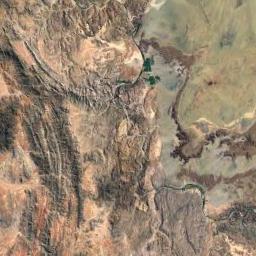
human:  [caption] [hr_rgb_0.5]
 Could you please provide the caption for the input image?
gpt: The mountain is full of yellow soil .

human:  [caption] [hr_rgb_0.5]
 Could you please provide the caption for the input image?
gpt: There are many trees on the mountain .

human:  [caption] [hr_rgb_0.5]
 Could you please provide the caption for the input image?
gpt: The mountain has a rugged surface and its rocks are yellow .

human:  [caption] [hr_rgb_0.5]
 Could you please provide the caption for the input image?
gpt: The vegetation coverage of the mountains is low .

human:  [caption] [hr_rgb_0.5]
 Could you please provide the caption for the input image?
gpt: There are some rifts and rocks on the brown mountain .